Question: I am having two fields in my form. One is date field which is using jQuery date picker and another one is jQuery time picker. Now the problem is, if i select the today's date in the date field, then the time picker should not shows the past time. For eg. if the time now is 17:00 hrs, then the timepicker should not shows the time before 17:00 hrs as selectable. Here is my code,
'''
$(function() {
$( ".datepicker" ).datepicker({minDate:'0'});
$('.timepicker').timepicker();
});
$("#date").click(function(){
if($("#date").val()=='04/17/2012')
{
updatetimefortoday();
}
});![enter image description here][1]
function updatetimefortoday()
{
$('.timepicker').timepicker({
onHourShow: timepickerRestrictHours
});
function timepickerRestrictHours(hour)
{
if ((hour > 17))
{
return true;
}
return false;
}
}
'''
Now the problem is if we call the function 'updatetimefortoday()' on 'document.ready', it is showing the timepicker correctly. But if we do it on click of the date field as shown in the code it is not working.

This is the expected output after selecting the date.
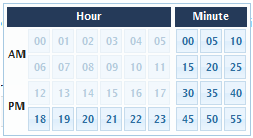
Answer: After working a bit more with it, I came to the conclusion that the best way to do that is to always call the onHourShow function and validate the selected date in that function. I think this is better because the disabled hours are still visible to the user instead of blank cells.
'''
$('#date').datepicker({
minDate: 0
});
$('#time').timepicker({
onHourShow: function( hour ) {
var now = new Date();
// compare selected date with today
if ( $('#date').val() == $.datepicker.formatDate ( 'mm/dd/yy', now ) ) {
if ( hour <= now.getHours() ) {
return false;
}
}
return true;
}
});
'''
here is a working example :
<URL>
As for the start and end hours problem reported by Aymad Safadi, I will see what I can do, this is definitely a bug.